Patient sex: F
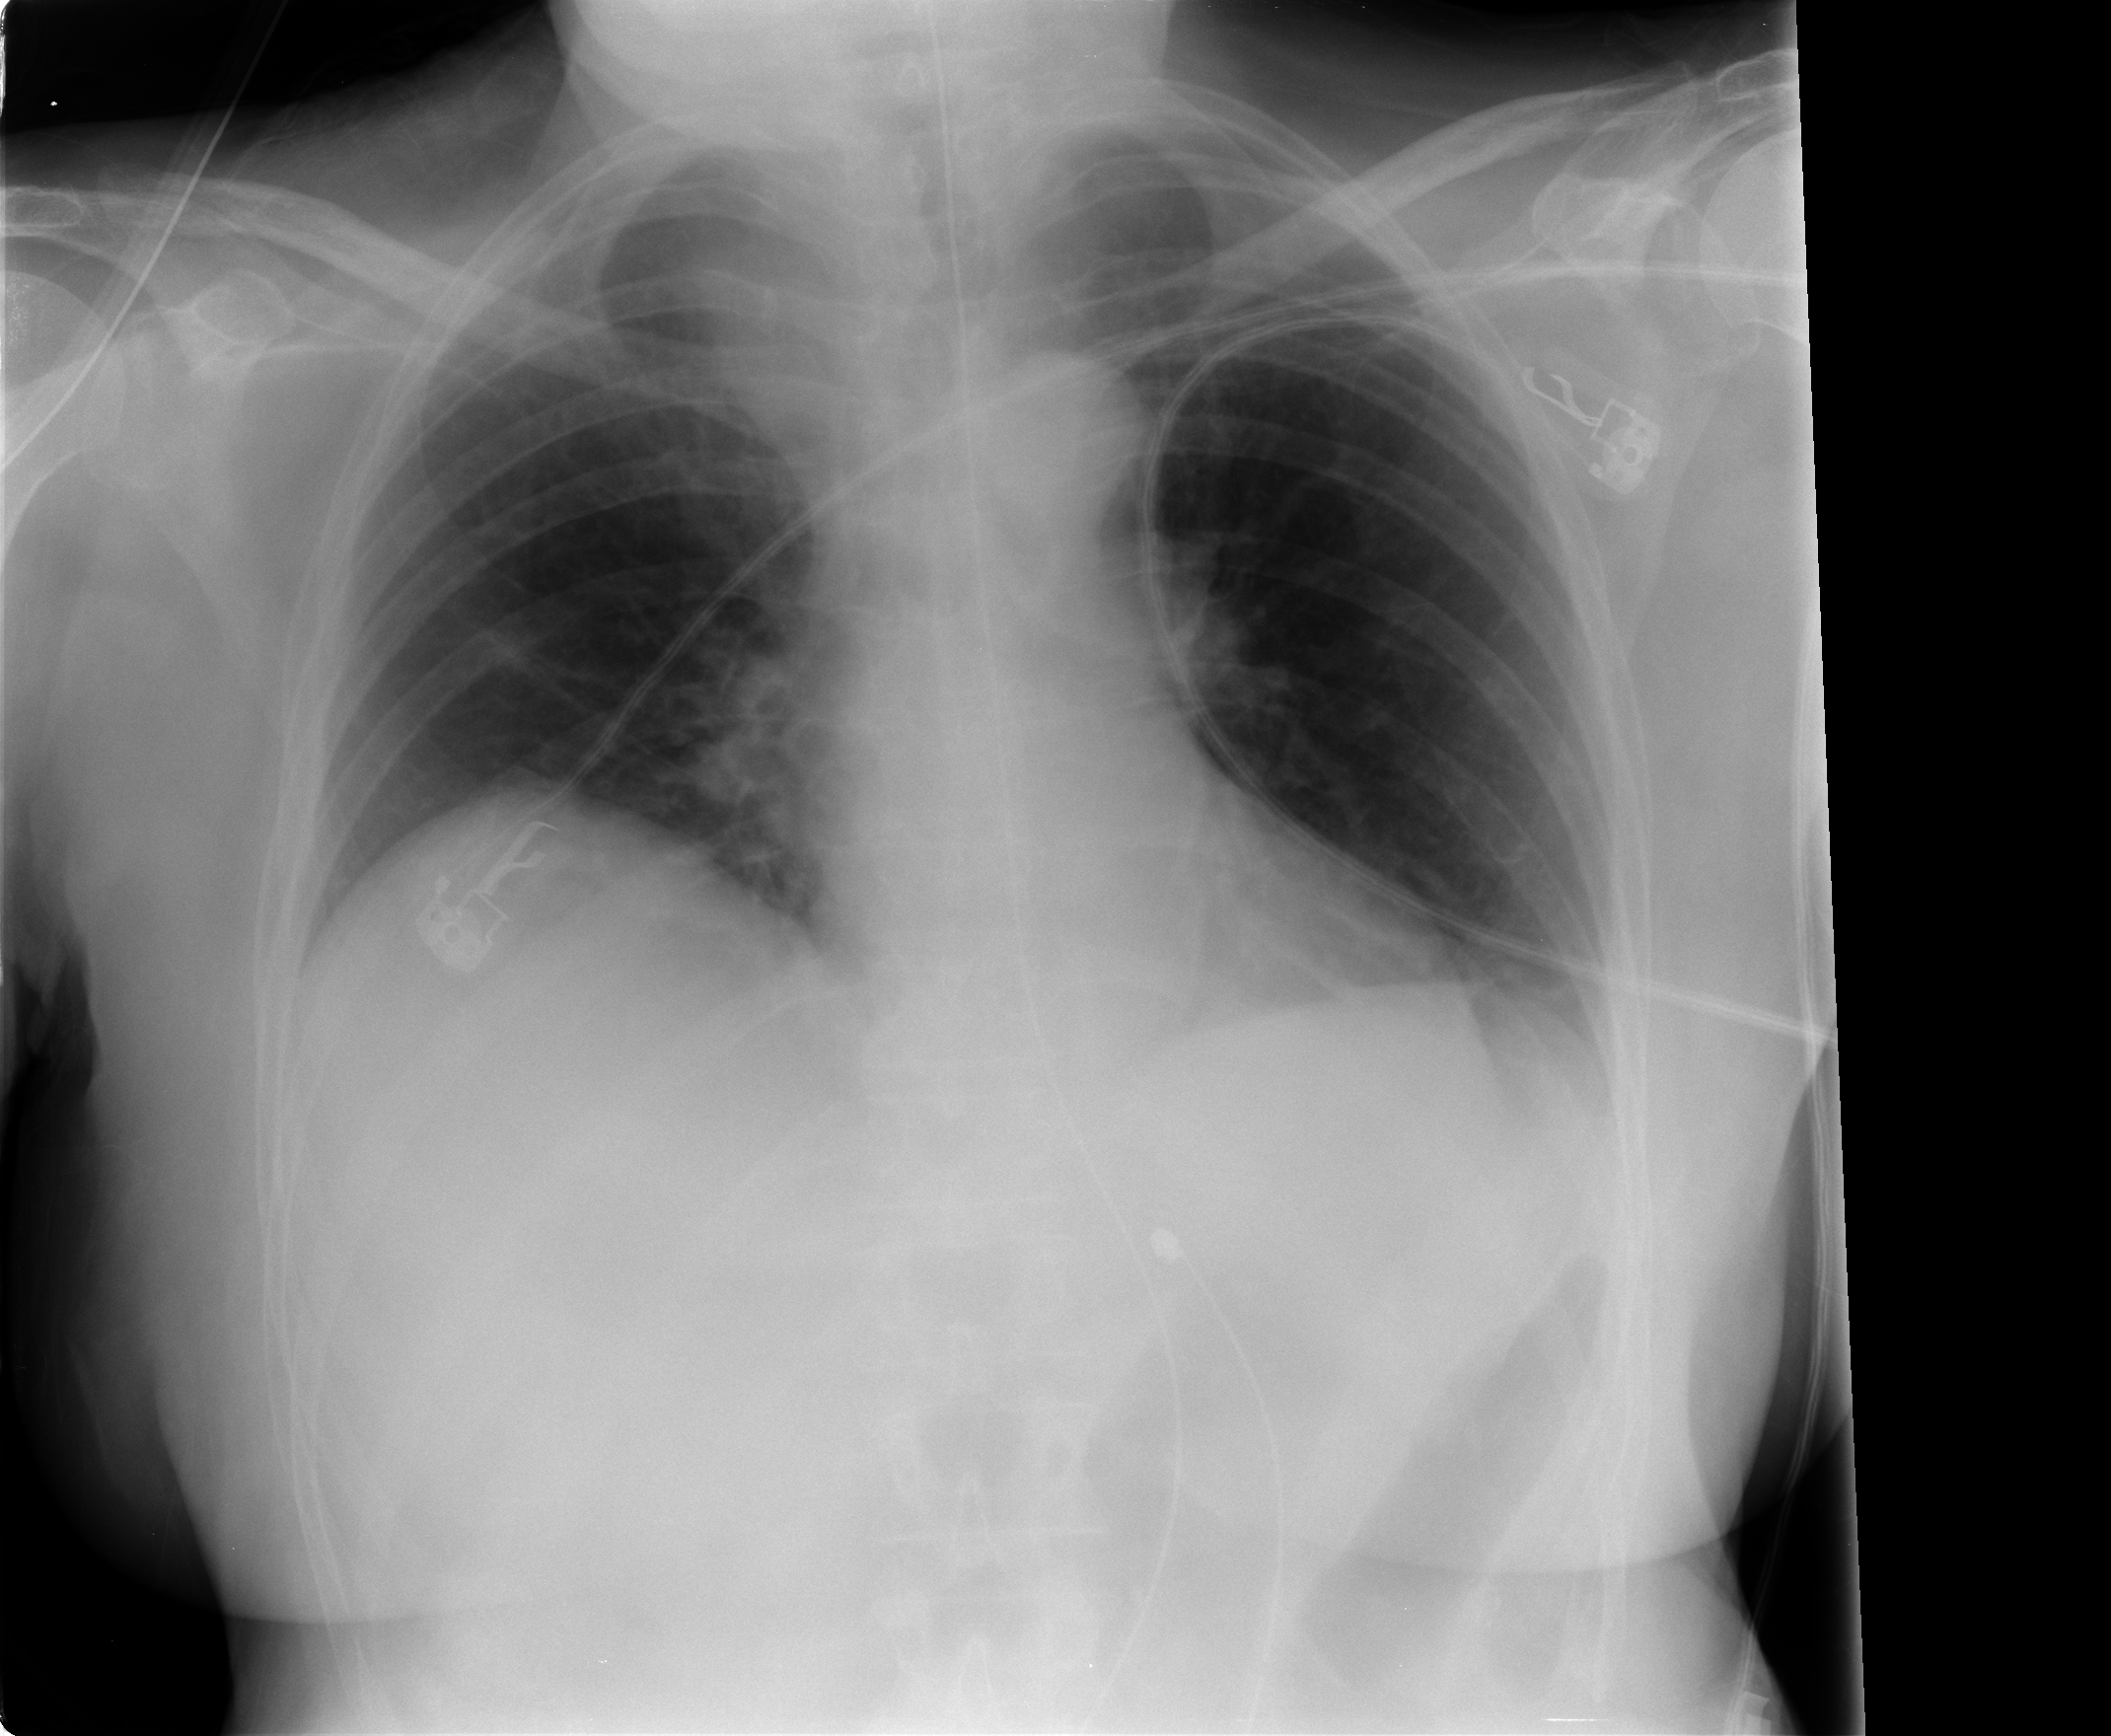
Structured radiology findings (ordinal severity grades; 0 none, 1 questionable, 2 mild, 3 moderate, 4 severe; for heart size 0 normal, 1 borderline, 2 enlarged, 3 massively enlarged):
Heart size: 0
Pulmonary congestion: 0
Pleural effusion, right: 0
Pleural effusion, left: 0
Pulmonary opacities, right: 0
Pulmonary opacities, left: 0
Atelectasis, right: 2
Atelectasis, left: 2